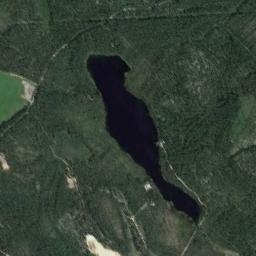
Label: lake